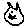
Label: cat